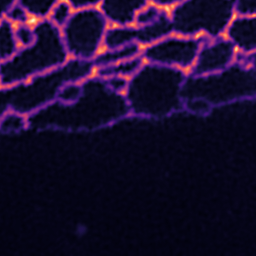
Label: Super-resolution ER image